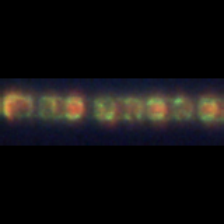
Taxon: Chaetoceros
Group: Diatoms